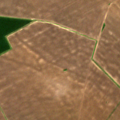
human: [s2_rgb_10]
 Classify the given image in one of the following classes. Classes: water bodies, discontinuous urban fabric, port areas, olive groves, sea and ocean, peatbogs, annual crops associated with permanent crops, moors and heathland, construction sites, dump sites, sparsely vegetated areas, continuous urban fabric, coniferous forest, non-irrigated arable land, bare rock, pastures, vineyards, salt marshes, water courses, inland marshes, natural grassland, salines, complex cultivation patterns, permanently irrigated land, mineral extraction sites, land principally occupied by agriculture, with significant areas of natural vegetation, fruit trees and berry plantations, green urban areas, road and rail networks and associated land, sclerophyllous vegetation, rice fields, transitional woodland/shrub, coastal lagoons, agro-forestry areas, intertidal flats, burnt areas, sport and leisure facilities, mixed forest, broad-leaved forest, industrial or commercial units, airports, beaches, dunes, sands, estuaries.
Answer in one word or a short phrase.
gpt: non-irrigated arable land